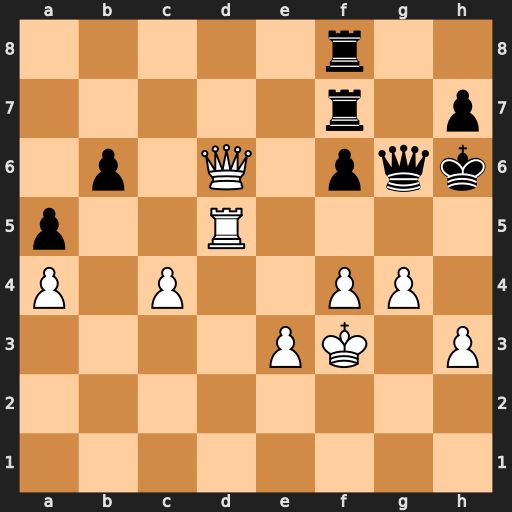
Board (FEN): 5r2/5r1p/1p1Q1pqk/p2R4/P1P2PP1/4PK1P/8/8
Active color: w
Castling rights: -
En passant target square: -
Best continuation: Rh5+ Kg7 f5 Qxh5 gxh5